Question: How can I change the colors of the tabs in the Action Bar depending on whether a tab is selected or not?
It should look like this: black when selected, and that kind of brown when not selected/inactive.
I tried to set it in the styles.xml but I couldn't find the proper name to make it work.
Thanks a lot for your help!
EDIT: I'm using the following piece of code for the TabsListener
'''
class MyTabsListener implements TabListener {
private Fragment fragment;
public MyTabsListener(Fragment ef) {
this.fragment = ef;
}
public void onTabSelected(Tab tab, FragmentTransaction ft) {
ft.replace(R.id.realtabcontent, fragment);
ft.setTransition(FragmentTransaction.TRANSIT_FRAGMENT_FADE);
}
public void onTabUnselected(Tab tab, FragmentTransaction ft) {
}
public void onTabReselected(Tab tab, FragmentTransaction ft) {
}
}
'''

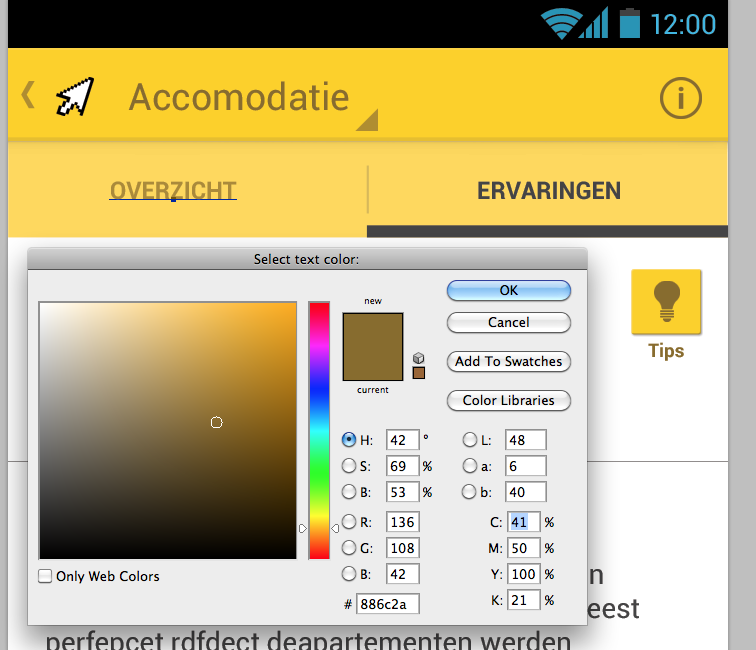
Answer: In fact it is pretty easy.All you should do is defining an attribute like this
'''
<style name="tabtextcolor" parent="@style/Widget.Sherlock.ActionBar.TabText">
<item name="android:textColor">@android:color/white</item>
</style>
'''
and then
adding these styles to your theme
'''
<item name="actionBarTabTextStyle">@style/tabtextcolor</item>
<item name="android:actionBarTabTextStyle">@style/tabtextcolor</item>
'''